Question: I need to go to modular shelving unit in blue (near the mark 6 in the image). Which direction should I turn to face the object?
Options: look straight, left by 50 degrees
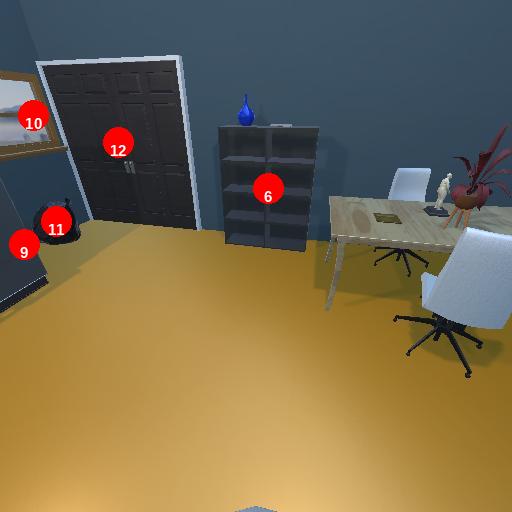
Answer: look straight